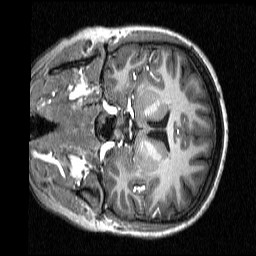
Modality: T1w
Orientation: coronal